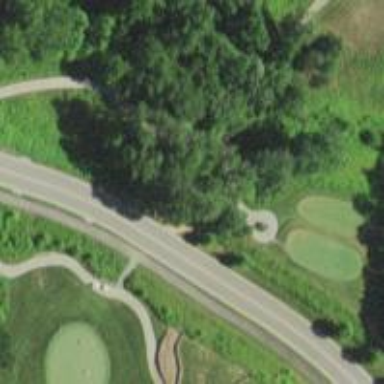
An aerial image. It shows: Pathway for golfing.